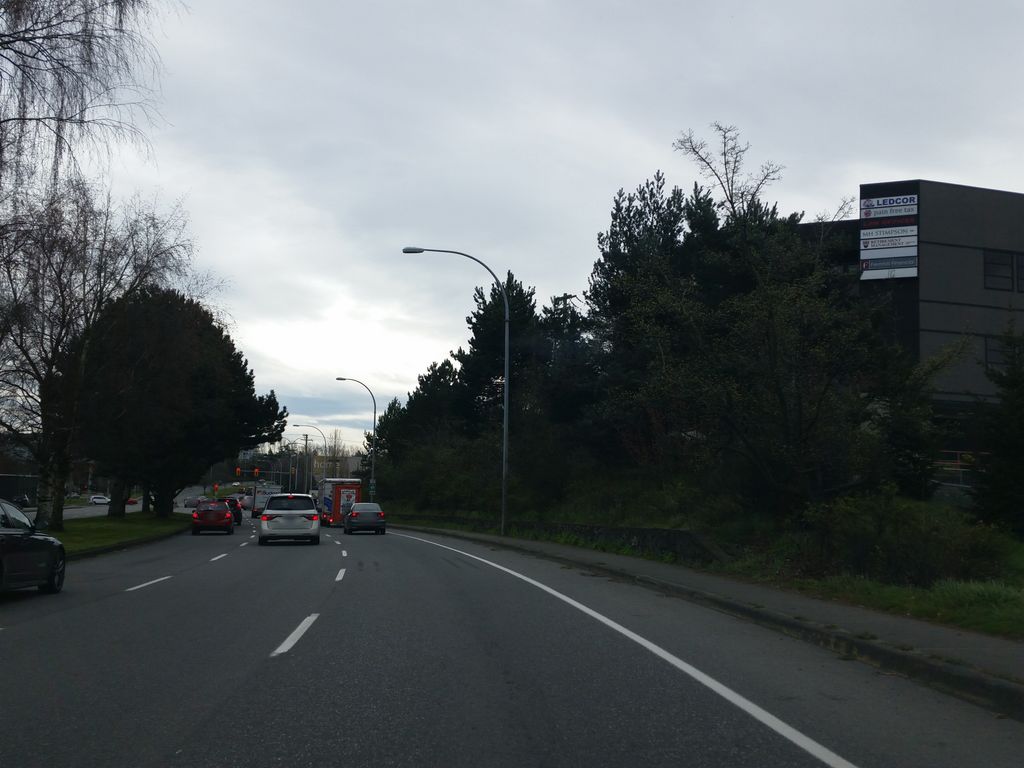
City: victoria